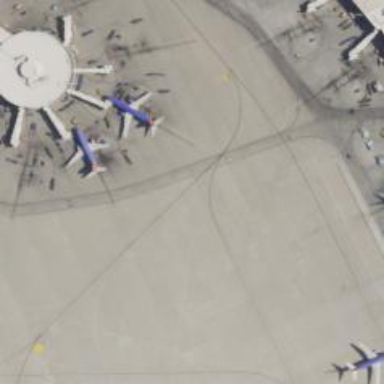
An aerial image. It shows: View of taxiway at the airport.